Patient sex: F
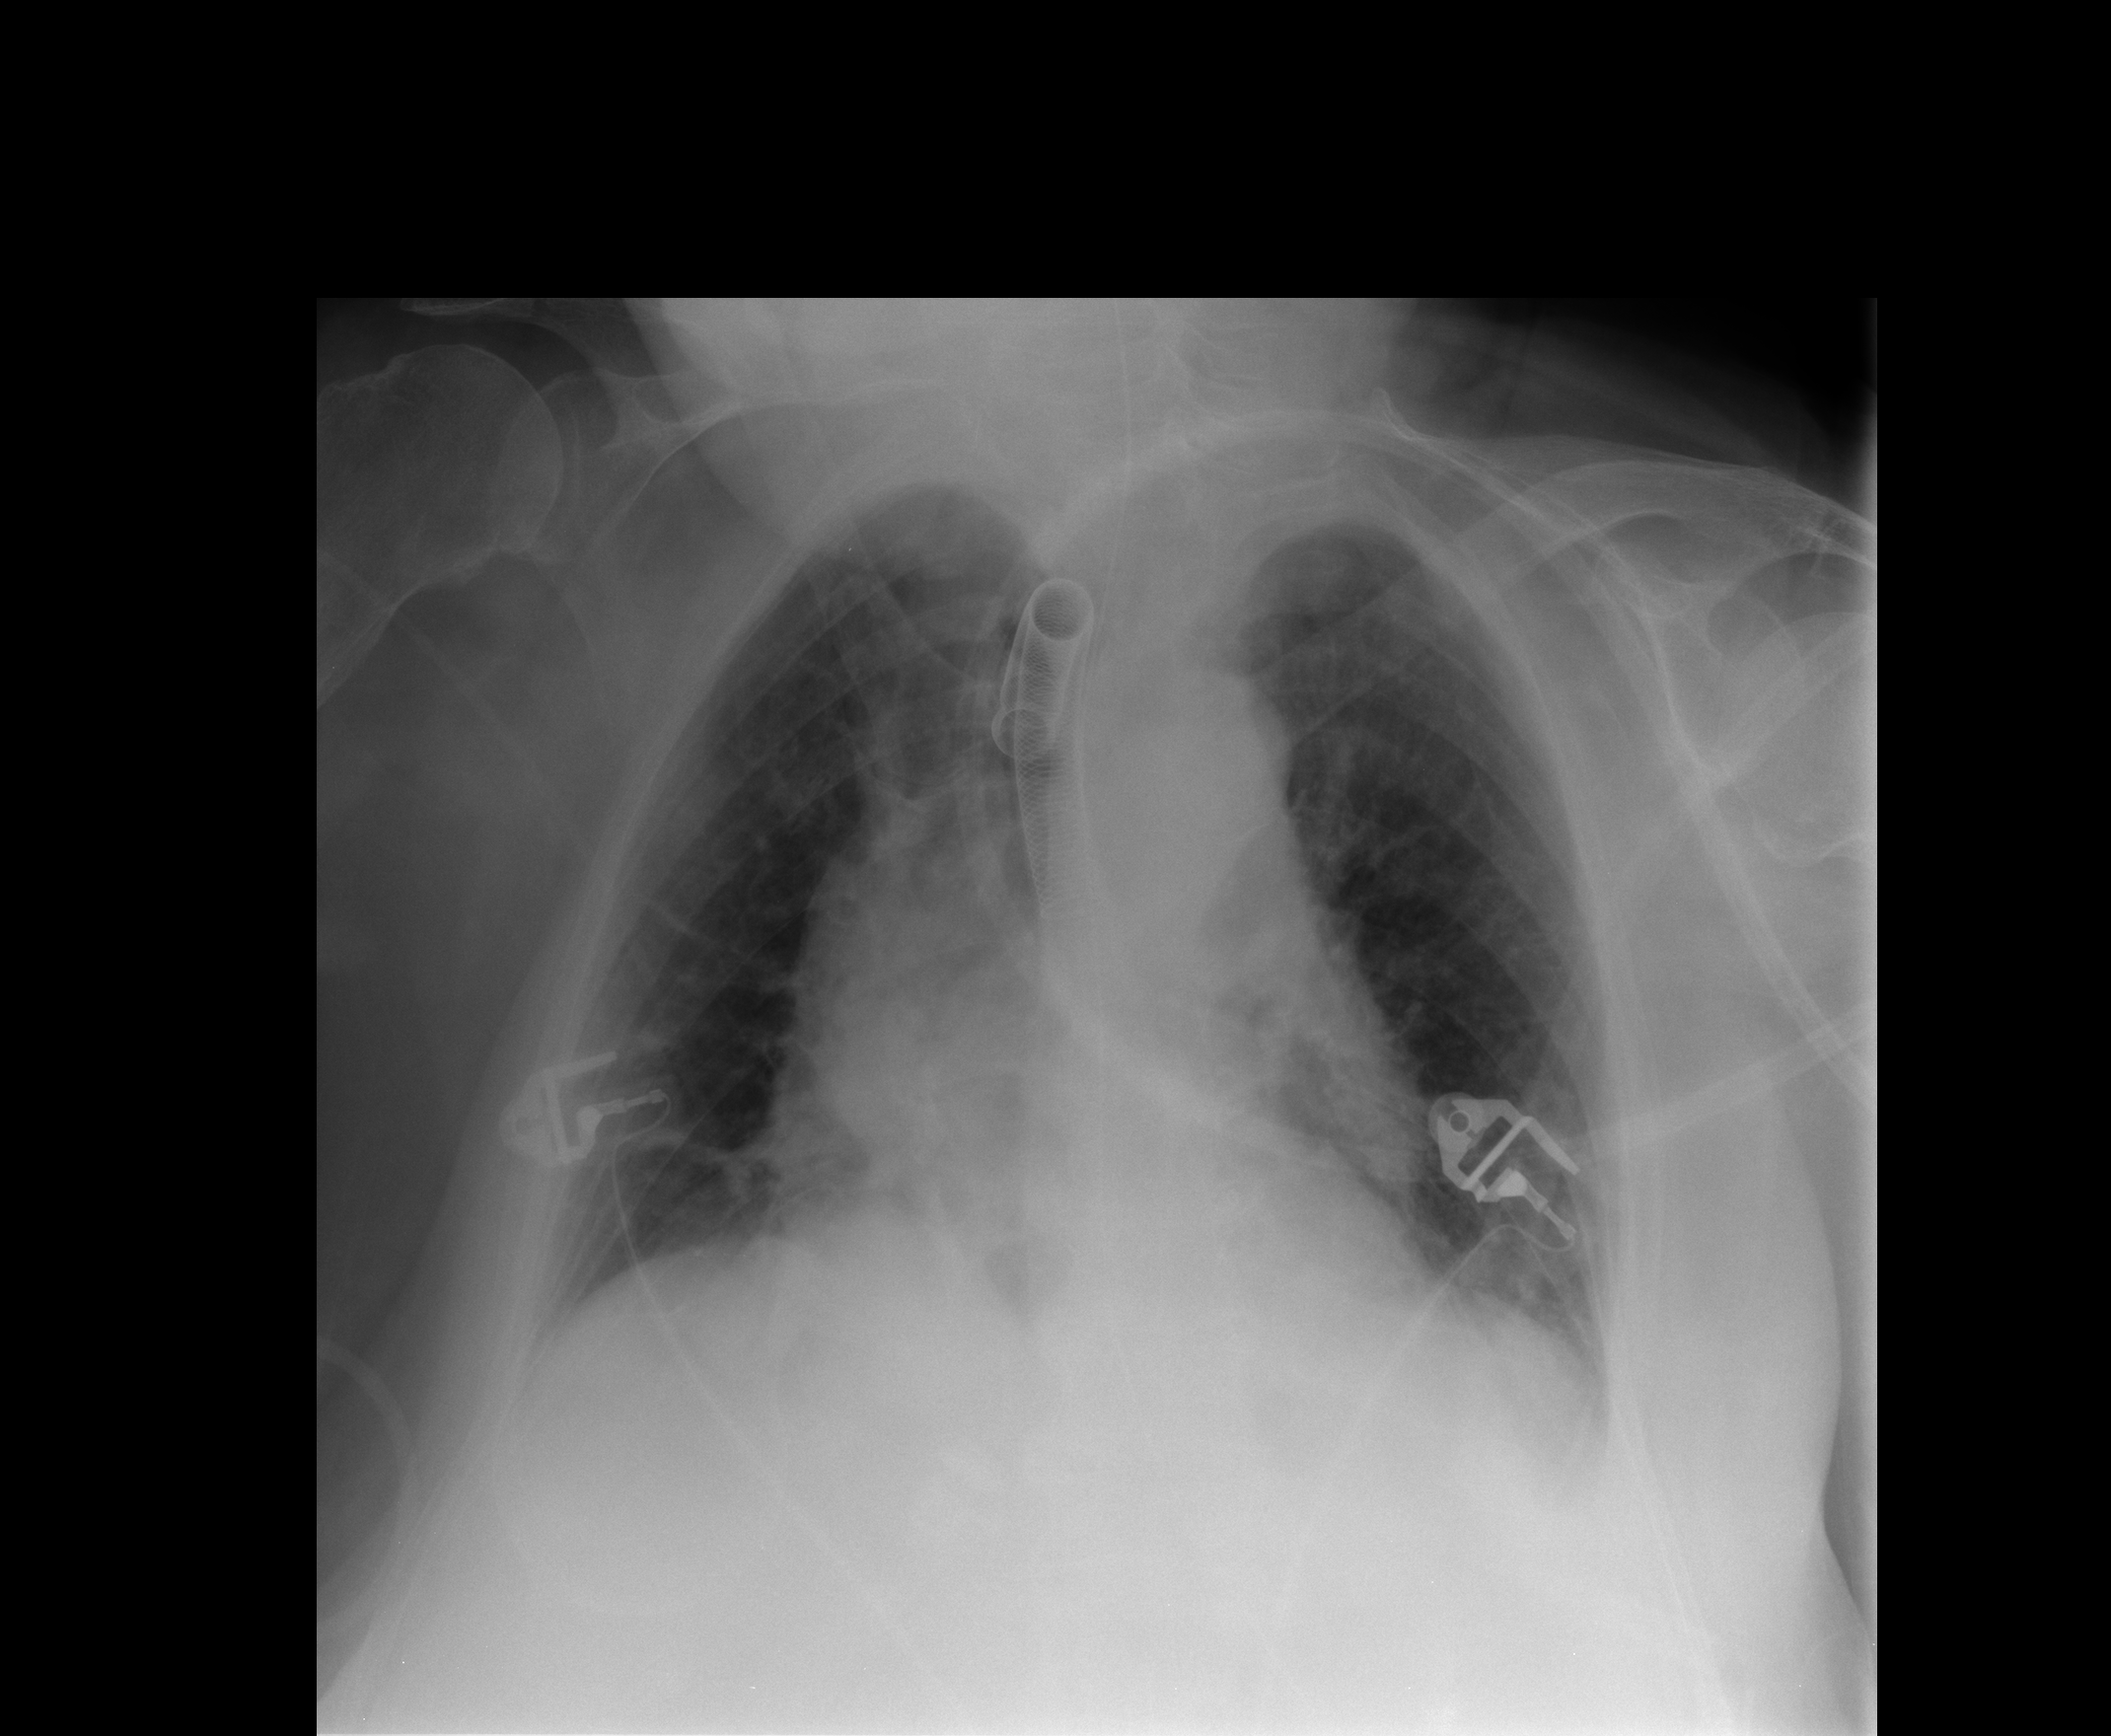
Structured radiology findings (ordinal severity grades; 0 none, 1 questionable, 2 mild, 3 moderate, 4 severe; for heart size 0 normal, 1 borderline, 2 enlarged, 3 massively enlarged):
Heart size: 1
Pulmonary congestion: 1
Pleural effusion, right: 0
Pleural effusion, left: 1
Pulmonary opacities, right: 0
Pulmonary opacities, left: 0
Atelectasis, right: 2
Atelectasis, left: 2